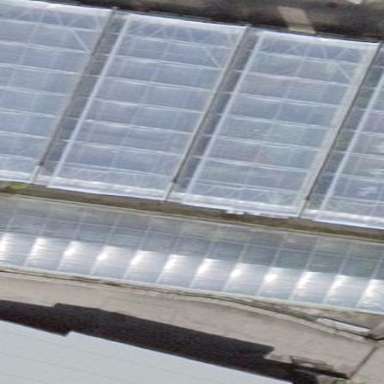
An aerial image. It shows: Greenhouse.